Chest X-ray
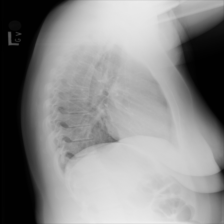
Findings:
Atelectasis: negative
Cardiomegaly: negative
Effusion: negative
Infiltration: negative
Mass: negative
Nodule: negative
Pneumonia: negative
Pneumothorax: negative
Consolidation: negative
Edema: negative
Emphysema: negative
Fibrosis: negative
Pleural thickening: negative
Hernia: negative